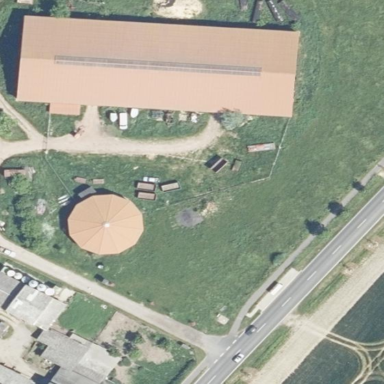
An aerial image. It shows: Farmyard area.